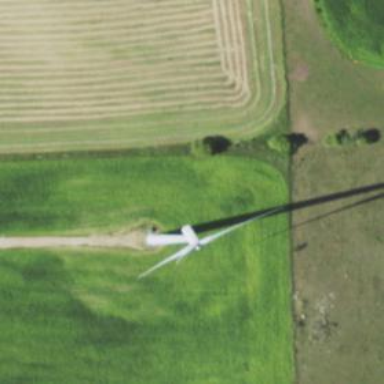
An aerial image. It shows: Wind generator in the form of horizontal axis wind turbine.